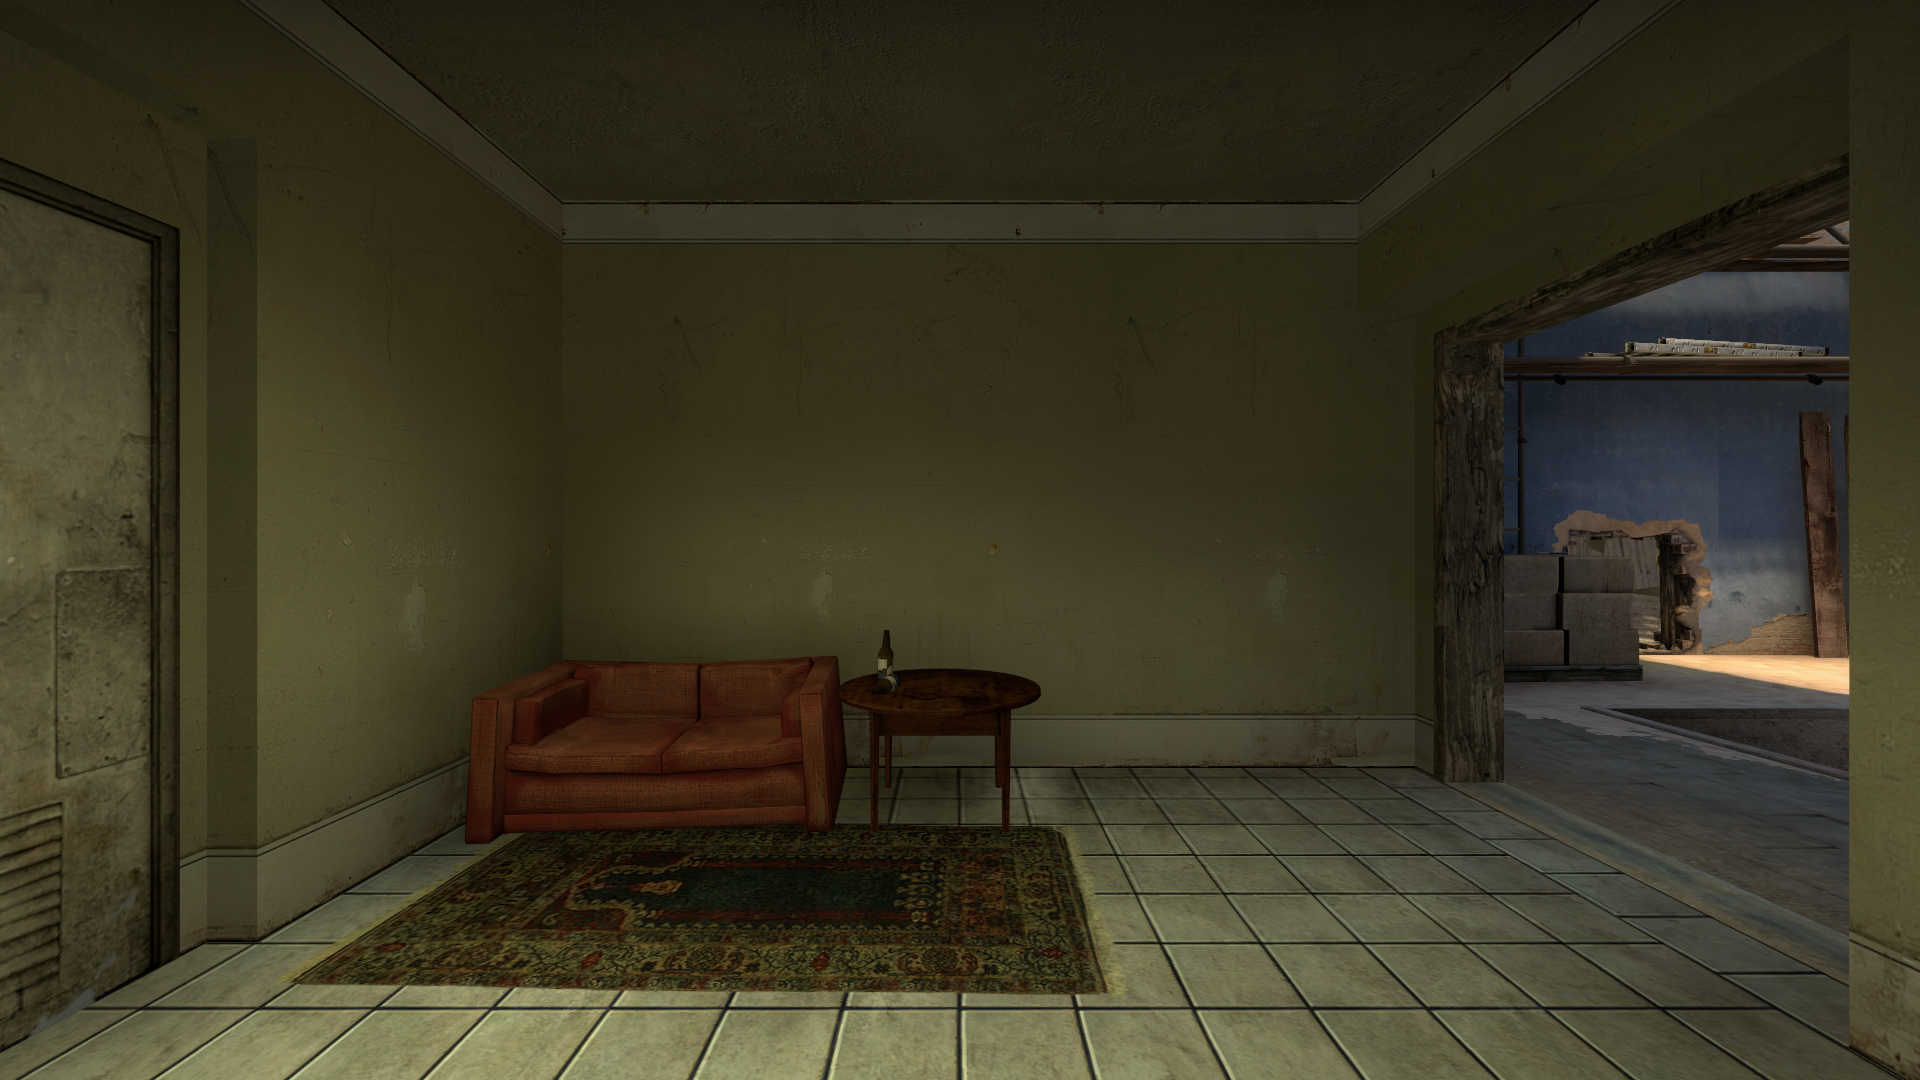
Map: de_mirage